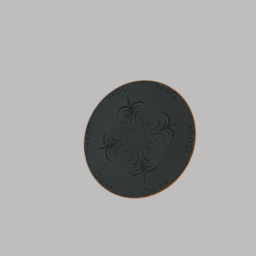
Label: tools